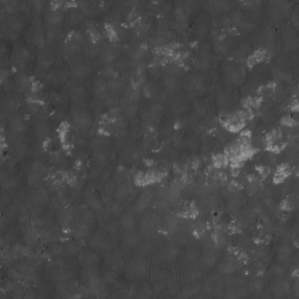
Label: non_frost